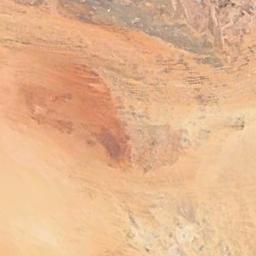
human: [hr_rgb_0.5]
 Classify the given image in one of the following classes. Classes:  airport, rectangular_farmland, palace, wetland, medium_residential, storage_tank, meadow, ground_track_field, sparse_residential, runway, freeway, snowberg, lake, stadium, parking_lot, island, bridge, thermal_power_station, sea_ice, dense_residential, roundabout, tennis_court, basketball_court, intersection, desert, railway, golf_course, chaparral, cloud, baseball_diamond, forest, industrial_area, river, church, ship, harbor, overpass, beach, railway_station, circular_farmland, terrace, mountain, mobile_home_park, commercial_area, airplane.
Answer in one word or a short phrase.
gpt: desert